Question: Is there any difference between these two Leap.Gesture.GestureType values?
If there isn't any, then why they are written twice?

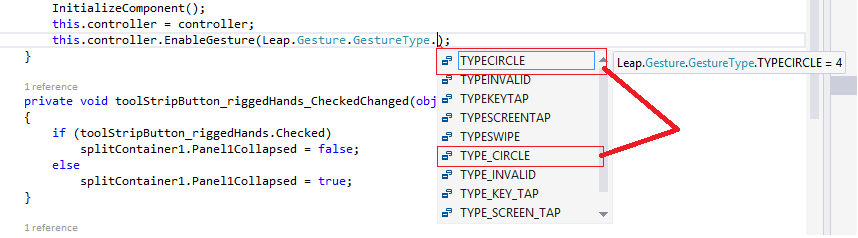
Answer: No, there is no real difference. The versions without the underscores violated the API naming conventions and are deprecated. They haven't been removed so that older code that uses them will still compile. You should use the versions with the underscore in the name.